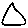
Label: triangle